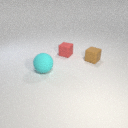
small brown rubber cube in front of small red rubber cube